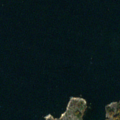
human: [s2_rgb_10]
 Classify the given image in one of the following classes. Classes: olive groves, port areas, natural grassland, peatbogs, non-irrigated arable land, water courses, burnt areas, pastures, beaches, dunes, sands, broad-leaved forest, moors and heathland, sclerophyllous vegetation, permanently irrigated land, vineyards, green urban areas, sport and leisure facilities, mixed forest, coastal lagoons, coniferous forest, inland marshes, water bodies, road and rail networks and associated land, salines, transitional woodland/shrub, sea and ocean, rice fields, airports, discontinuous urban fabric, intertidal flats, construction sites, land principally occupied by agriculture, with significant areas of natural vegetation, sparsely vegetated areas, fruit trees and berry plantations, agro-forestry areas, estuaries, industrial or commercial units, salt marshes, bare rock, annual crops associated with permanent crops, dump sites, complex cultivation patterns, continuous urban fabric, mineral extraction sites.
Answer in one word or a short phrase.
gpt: bare rock, sea and ocean